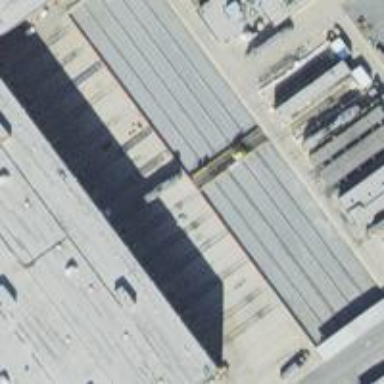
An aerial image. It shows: Railway yard.